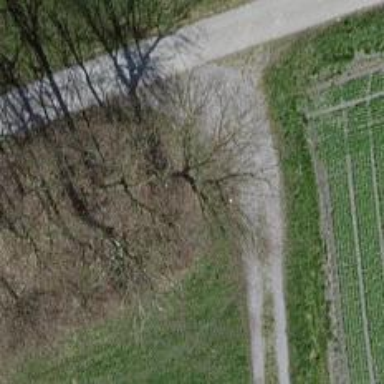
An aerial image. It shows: Mixed leaf type tree row.